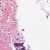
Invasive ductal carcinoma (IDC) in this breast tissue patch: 0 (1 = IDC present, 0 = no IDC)